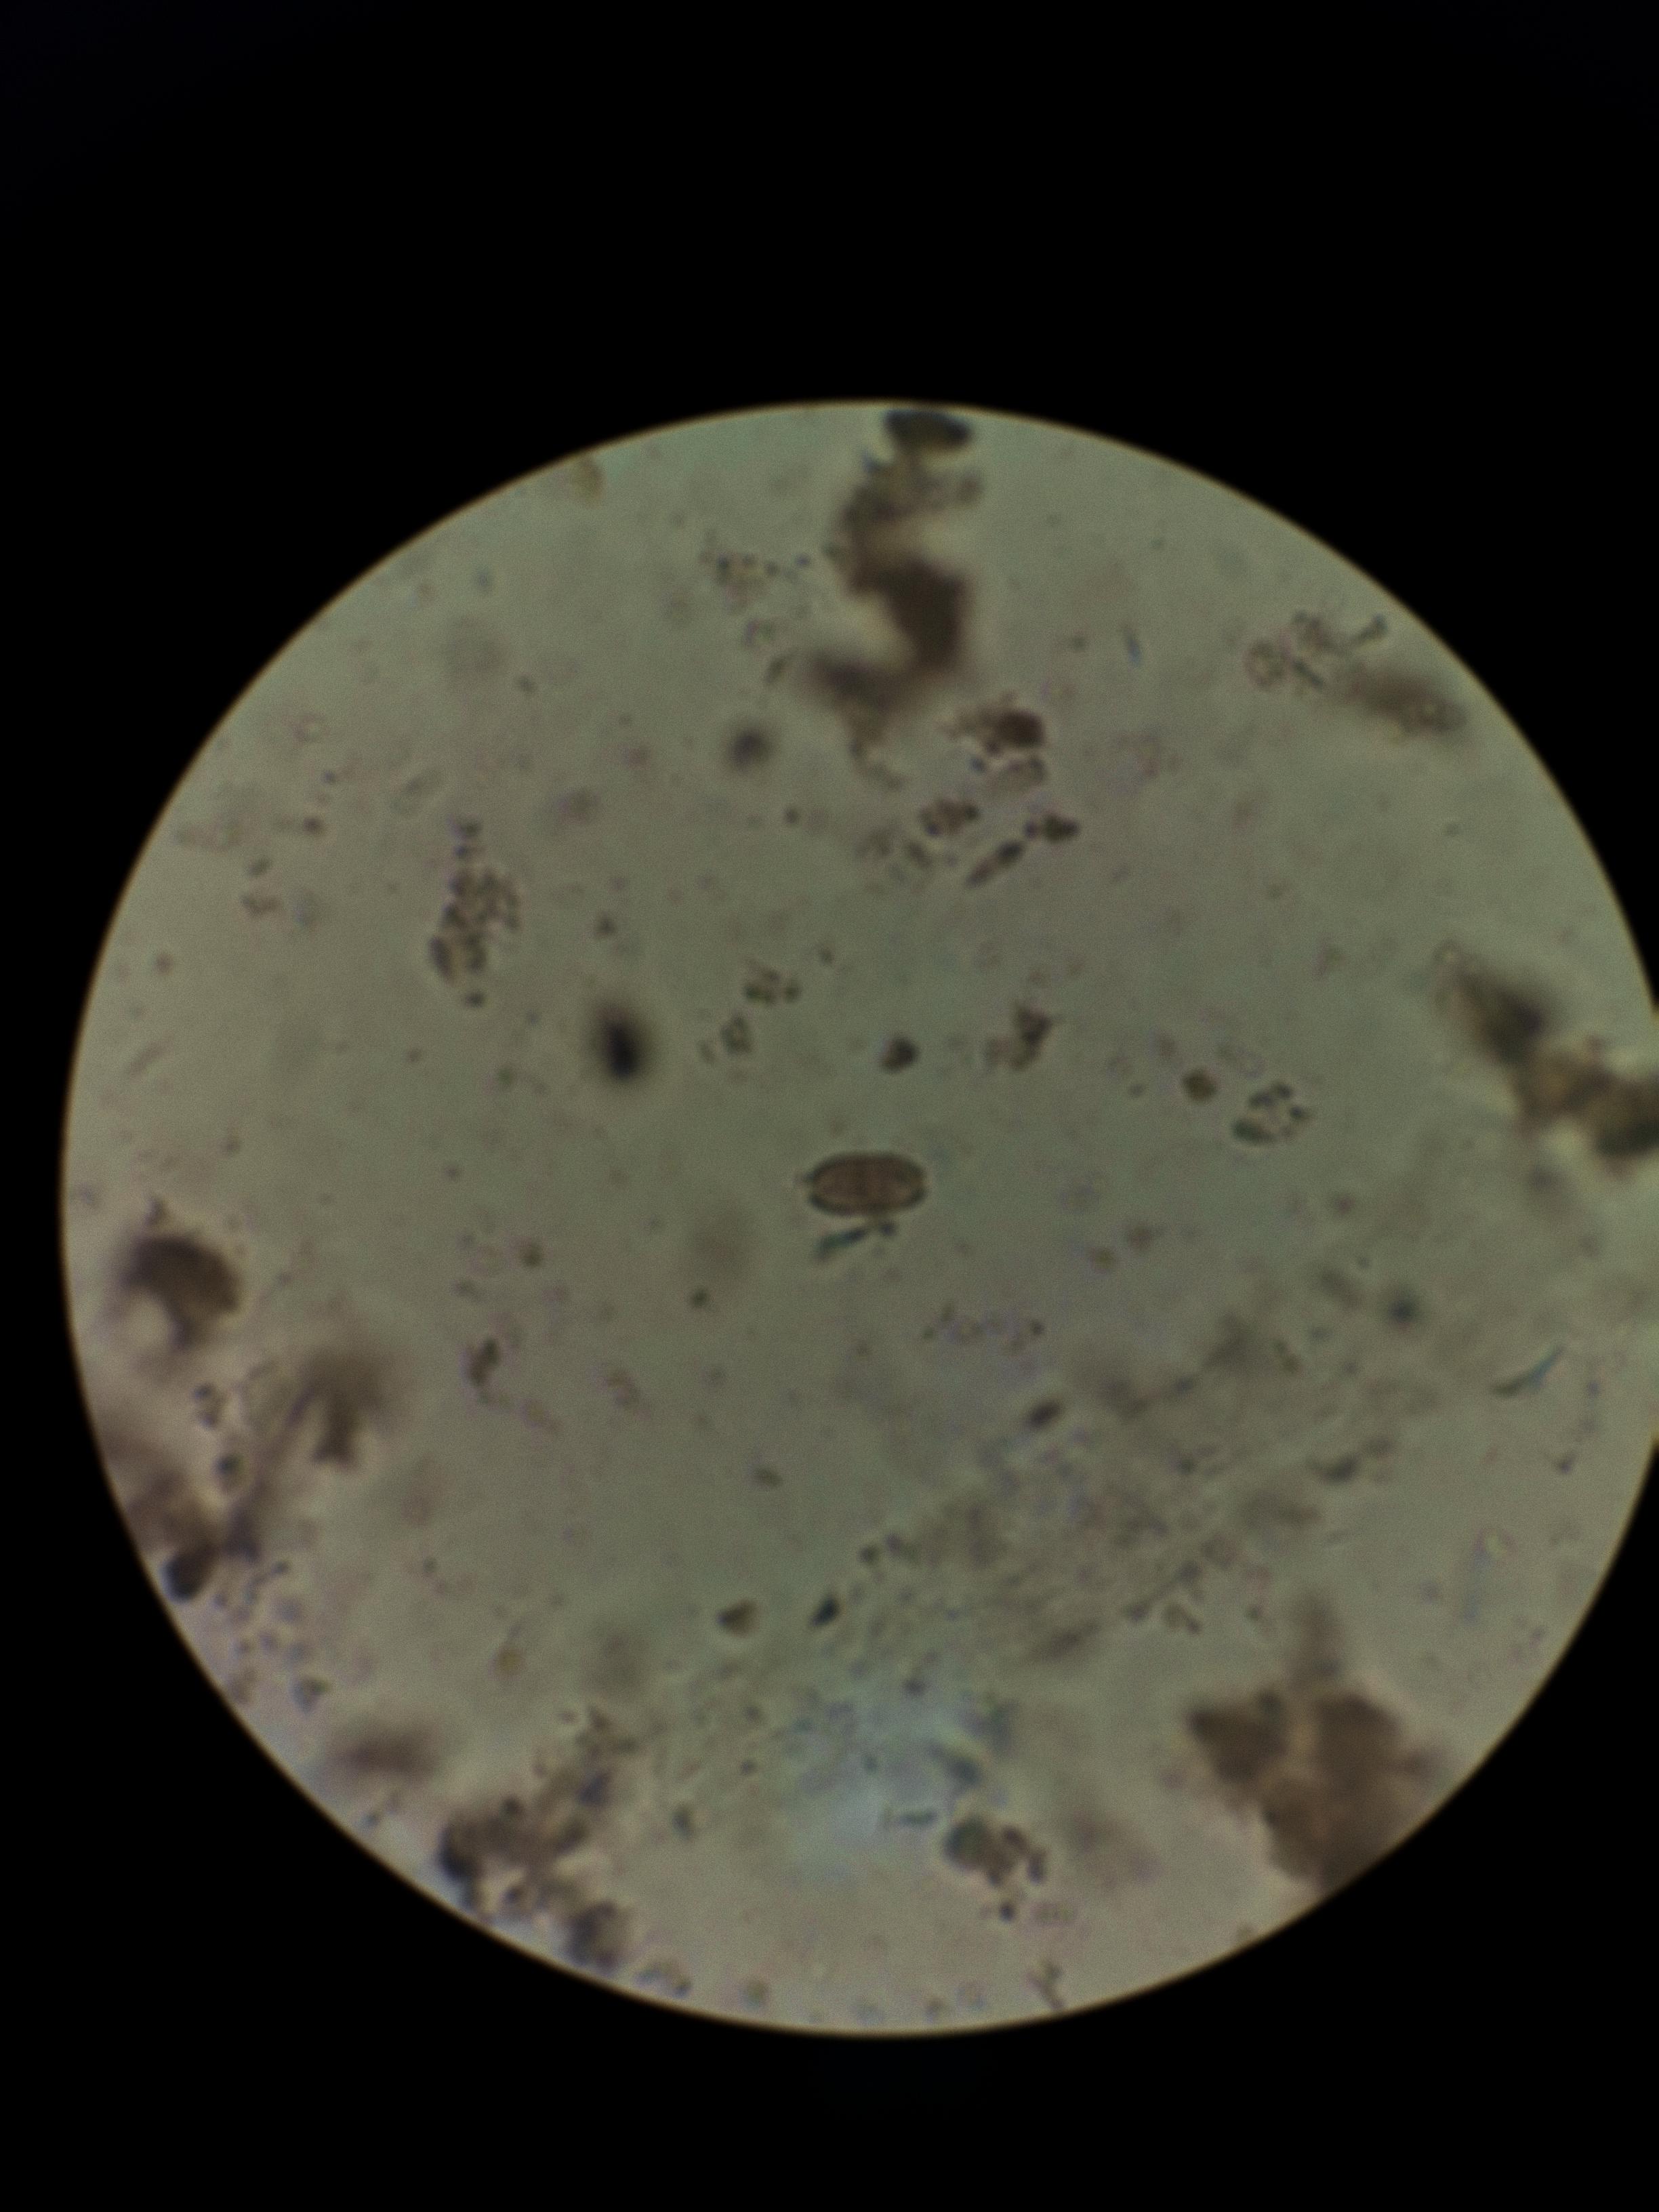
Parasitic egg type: Capillaria philippinensis